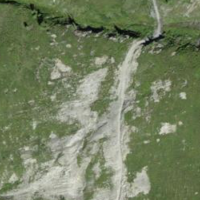
EUNIS habitat code: 23
Species observed at this site:
Gymnadenia rhellicani